Question: I plotted a grouped boxplot and trying to change the background color for each panel. I can use function to change whole plot background. But how this can be done for individual panel? I found a similar question <URL>. But I failed to adopt the code to my plot.
Top few lines of my input data look like

Code
'''
p<-ggplot(df, aes(x=Genotype, y=Length, fill=Treatment)) + scale_fill_manual(values=c("#69b3a2", "#CF7737"))+
geom_boxplot(width=2.5)+ theme(text = element_text(size=20),panel.spacing.x=unit(0.4, "lines"),
axis.title.x=element_blank(),axis.text.x=element_blank(),axis.ticks.x=element_blank(),axis.text.y = element_text(angle=90, hjust=1,colour="black")) +
labs(x = "Genotype", y = "Petal length (cm)")+
facet_grid(~divide,scales = "free", space = "free")
p+theme(panel.background = element_rect(fill = "#F6F8F9", colour = "#E7ECF1"))
'''
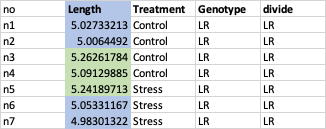
Answer: Unfortunately, like the other 'theme' elements, the 'fill' aesthetic of 'element_rect()' cannot be mapped to data. You cannot just send a vector of colors to 'fill' either (create your own mapping of sorts). In the end, the simplest solution probably is going to be very similar to <URL>... with a bit of a twist here.
I'll use 'mtcars' as an example. Note that I'm converting some of the continuous variables in the dataset to factors so that we can create some more discrete values.
It's important to note, the rect geom is drawn the boxplot geom, to ensure the boxplot appears on top of the rect.
'''
ggplot(mtcars, aes(factor(carb), disp)) +
geom_rect(
aes(fill=factor(carb)), alpha=0.5,
xmin=-Inf, xmax=Inf, ymin=-Inf, ymax=Inf) +
geom_boxplot() +
facet_grid(~factor(carb), scales='free_x') +
theme_bw()
'''
<URL>
All done... but not quite. Something is wrong and you might notice this if you pay attention to the boxes on the legend and the gridlines in the plot panels. It looks like the alpha value is incorrect for some facets and okay for others. What's going on here?
Well, this has to do with how 'geom_rect' works. It's drawing a box on each plot panel, but just like the other geoms, it's mapped to the data. Even though the 'x' and 'y' aesthetics for the 'geom_rect' are actually not used to draw the rectangle, they are used to indicate are drawn. This means that the number of rectangles drawn in each facet corresponds to the number of lines in the dataset which exist for that facet. If 3 observations exist, 3 rectangles are drawn. If 20 observations exist for one facet, 20 rectangles are drawn, etc.
So, the fix is to supply a dataframe that contains one observation each for every facet. We have to then make sure that we supply any and all other aesthetics ('x' and 'y' here) that are included in the 'ggplot' call, or we will get an error indicating 'ggplot' cannot "find" that particular column. Remember, even if 'geom_rect' doesn't use these for drawing, they are used to determine how many observations exist (and therefore how many to draw).
'''
rect_df <- data.frame(carb=unique(mtcars$carb)) # supply one of each type of carb
# have to give something to disp
rect_df$disp <- 0
ggplot(mtcars, aes(factor(carb), disp)) +
geom_rect(
data=rect_df,
aes(fill=factor(carb)), alpha=0.5,
xmin=-Inf, xmax=Inf, ymin=-Inf, ymax=Inf) +
geom_boxplot() +
facet_grid(~factor(carb), scales='free_x') +
theme_bw()
'''
<URL>
That's better.